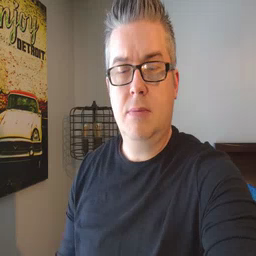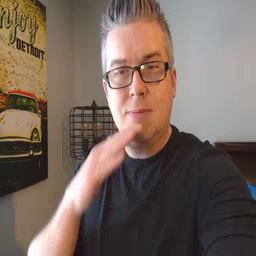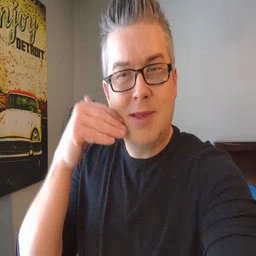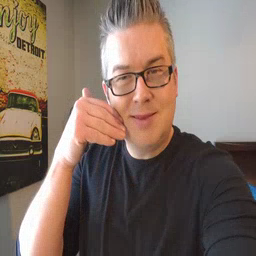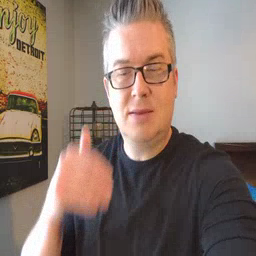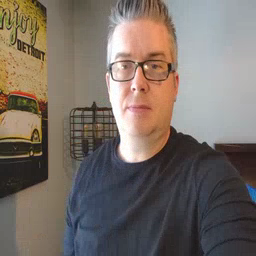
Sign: smile